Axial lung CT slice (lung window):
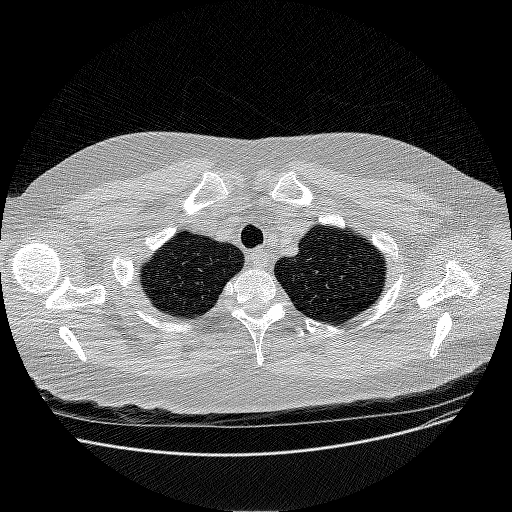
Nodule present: no